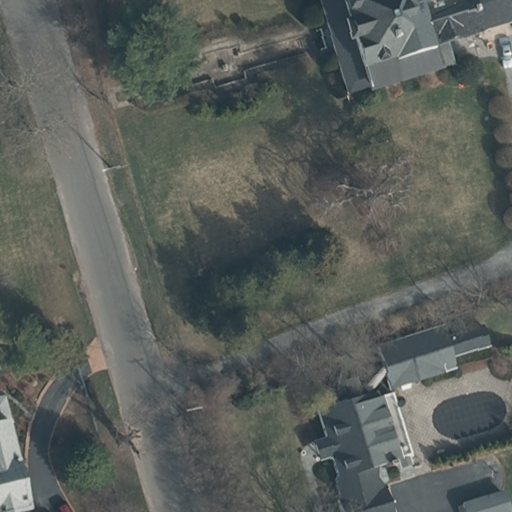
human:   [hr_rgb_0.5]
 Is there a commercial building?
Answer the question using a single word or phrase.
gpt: no

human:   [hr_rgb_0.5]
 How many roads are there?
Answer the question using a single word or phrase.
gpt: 1

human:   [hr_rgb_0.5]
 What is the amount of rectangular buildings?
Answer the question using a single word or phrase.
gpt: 2

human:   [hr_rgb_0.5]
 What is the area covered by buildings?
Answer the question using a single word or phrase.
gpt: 1173m2

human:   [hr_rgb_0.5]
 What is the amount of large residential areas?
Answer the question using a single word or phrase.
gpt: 1

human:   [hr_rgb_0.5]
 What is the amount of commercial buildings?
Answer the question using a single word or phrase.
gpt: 0

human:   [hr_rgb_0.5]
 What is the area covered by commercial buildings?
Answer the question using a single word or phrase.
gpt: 0m2

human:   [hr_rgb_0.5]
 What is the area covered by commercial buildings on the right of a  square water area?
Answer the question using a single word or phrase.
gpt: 0m2

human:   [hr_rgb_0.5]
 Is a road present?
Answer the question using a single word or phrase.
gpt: yes

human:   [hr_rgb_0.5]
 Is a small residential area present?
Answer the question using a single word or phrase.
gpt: no

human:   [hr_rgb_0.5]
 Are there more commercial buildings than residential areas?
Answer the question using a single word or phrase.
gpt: no

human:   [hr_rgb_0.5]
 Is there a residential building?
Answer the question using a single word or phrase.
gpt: yes

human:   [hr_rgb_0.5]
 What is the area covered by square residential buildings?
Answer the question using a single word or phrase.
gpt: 0m2

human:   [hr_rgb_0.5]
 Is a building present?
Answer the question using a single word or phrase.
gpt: yes

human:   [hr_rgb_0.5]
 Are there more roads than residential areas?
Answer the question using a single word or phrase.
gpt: no

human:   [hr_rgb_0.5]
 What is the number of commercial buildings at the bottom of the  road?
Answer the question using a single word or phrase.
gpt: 0

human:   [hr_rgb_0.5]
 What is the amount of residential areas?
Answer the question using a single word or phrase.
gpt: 1

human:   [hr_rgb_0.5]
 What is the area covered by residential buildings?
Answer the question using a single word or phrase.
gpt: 975m2

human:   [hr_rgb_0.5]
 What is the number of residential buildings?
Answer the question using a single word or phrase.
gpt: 3

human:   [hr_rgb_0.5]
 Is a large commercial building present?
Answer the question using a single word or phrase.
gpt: no

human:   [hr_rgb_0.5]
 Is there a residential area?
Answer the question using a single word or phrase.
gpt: yes

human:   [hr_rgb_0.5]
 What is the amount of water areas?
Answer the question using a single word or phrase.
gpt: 0

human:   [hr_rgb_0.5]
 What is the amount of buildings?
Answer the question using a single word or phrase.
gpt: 5

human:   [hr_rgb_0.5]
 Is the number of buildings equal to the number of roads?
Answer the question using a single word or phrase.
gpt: no

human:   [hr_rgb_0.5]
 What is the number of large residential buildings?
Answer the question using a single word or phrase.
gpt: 1

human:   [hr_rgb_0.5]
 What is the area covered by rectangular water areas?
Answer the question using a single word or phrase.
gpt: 0m2

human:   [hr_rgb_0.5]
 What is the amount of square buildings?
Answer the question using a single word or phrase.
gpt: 0

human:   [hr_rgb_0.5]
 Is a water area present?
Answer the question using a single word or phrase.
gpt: no

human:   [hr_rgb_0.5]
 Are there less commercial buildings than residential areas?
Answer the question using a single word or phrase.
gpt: yes

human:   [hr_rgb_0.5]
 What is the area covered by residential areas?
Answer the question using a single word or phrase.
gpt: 10595m2

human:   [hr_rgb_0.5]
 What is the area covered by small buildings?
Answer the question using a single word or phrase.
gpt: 93m2

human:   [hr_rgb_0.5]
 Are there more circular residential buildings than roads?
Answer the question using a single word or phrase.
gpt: no

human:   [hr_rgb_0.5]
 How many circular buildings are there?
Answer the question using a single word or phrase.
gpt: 0

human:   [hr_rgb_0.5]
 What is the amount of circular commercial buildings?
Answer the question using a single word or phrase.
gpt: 0

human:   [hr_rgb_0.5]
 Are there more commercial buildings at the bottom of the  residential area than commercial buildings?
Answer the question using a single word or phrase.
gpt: no

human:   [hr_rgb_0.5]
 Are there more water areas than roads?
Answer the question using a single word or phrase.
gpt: no

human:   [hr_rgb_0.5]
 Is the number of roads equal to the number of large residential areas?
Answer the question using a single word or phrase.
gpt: yes

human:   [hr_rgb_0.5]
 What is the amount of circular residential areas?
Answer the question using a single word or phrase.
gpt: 0

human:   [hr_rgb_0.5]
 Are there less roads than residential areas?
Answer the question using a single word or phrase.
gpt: no

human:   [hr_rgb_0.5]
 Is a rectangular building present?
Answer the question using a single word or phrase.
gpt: yes

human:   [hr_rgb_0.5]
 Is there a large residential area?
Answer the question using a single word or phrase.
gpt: yes

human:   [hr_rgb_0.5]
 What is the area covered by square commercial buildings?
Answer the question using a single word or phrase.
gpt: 0m2

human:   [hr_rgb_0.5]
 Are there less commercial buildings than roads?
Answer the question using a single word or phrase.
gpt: yes

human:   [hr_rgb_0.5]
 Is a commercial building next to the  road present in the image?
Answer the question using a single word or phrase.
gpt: no

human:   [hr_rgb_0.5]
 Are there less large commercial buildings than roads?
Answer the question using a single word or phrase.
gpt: yes

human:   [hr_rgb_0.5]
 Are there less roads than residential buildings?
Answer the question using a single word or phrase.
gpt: yes

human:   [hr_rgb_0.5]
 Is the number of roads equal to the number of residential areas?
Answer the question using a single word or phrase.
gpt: yes

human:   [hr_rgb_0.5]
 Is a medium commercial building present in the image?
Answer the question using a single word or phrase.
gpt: no

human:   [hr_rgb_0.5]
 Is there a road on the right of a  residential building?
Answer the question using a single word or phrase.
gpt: yes

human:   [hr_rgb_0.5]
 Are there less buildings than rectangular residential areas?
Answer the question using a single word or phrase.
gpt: no

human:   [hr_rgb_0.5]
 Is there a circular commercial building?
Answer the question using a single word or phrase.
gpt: no

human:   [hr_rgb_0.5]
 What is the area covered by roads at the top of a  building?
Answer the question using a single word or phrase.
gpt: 0m2

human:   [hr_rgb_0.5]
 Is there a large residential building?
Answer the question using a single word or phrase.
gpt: yes

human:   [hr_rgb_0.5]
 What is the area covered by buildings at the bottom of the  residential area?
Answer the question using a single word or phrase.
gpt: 0m2

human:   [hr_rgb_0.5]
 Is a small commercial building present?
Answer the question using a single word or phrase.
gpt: no

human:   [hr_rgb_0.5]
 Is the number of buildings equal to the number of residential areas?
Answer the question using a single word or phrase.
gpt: no

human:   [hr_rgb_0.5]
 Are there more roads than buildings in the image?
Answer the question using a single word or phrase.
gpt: no

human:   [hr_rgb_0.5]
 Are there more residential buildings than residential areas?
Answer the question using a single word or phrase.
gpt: yes

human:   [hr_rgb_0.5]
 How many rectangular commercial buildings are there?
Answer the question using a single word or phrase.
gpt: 0

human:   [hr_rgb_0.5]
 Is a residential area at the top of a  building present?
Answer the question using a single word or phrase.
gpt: no

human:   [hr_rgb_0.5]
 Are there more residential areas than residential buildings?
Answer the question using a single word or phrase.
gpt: no

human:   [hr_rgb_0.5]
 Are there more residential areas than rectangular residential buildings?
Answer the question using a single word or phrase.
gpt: no

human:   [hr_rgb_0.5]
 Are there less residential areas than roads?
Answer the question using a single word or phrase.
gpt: no

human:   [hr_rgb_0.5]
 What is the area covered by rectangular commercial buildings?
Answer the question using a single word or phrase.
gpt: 0m2